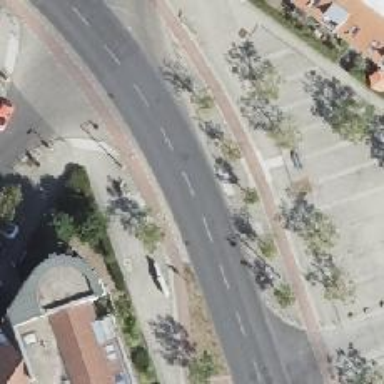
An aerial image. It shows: Unmarked crossing on the road.